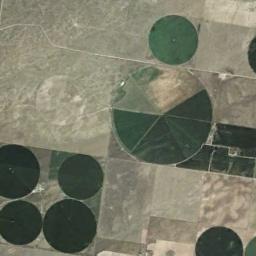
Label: circular_farmland